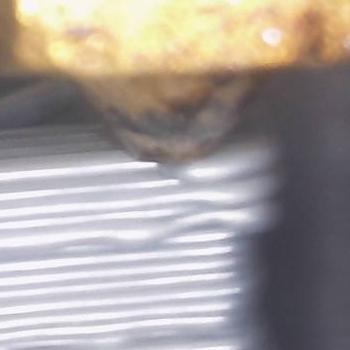
Flow rate: 149%